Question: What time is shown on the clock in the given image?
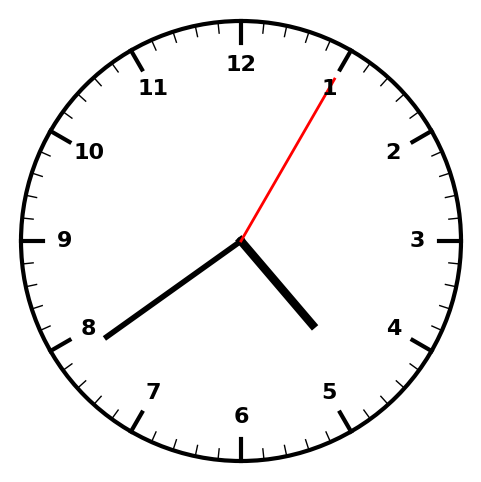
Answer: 04:39:05